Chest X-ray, AP view. Patient: 46 years old, sex M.
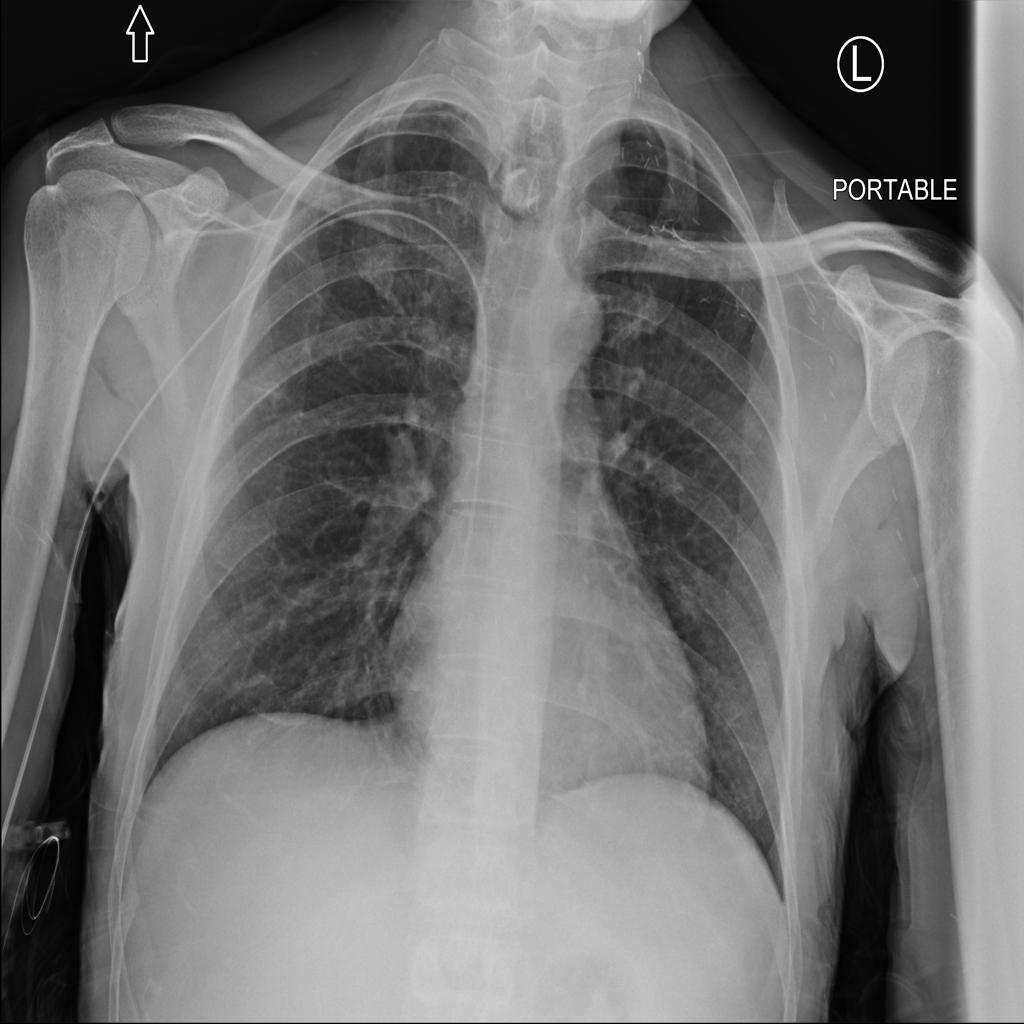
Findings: No Finding